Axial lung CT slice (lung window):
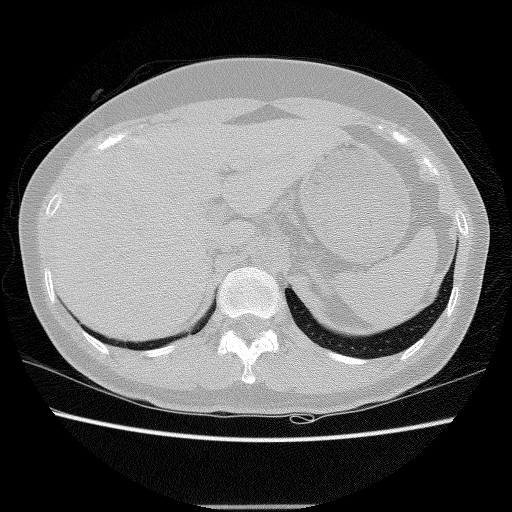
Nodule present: no